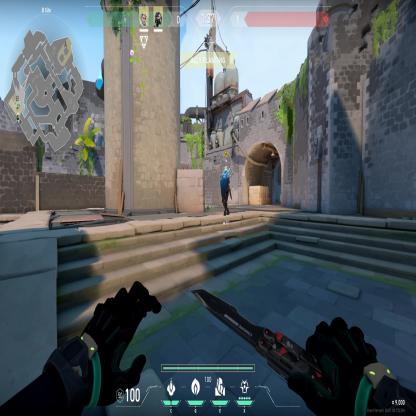
Label: teammate